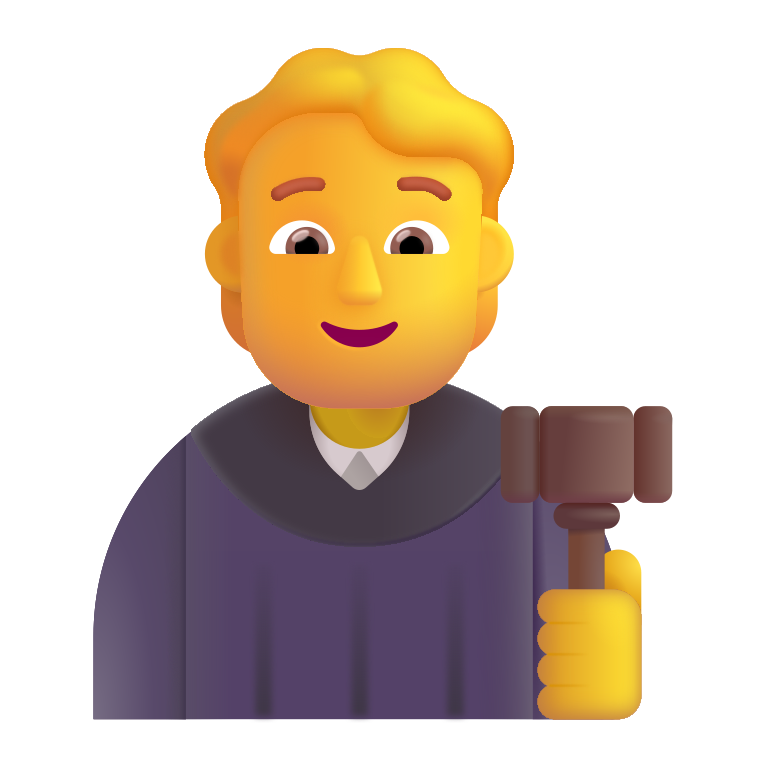
judge color default